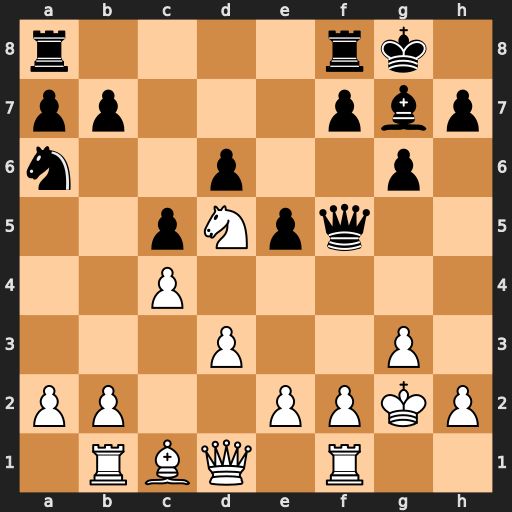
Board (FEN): r4rk1/pp3pbp/n2p2p1/2pNpq2/2P5/3P2P1/PP2PPKP/1RBQ1R2
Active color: w
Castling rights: -
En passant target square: -
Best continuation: Ne7+ Kh8 Nxf5